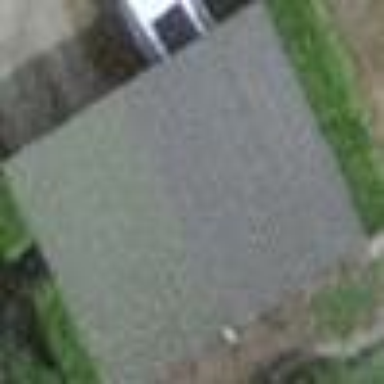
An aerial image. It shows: Shed building.